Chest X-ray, PA view. Patient: 31 years old, sex M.
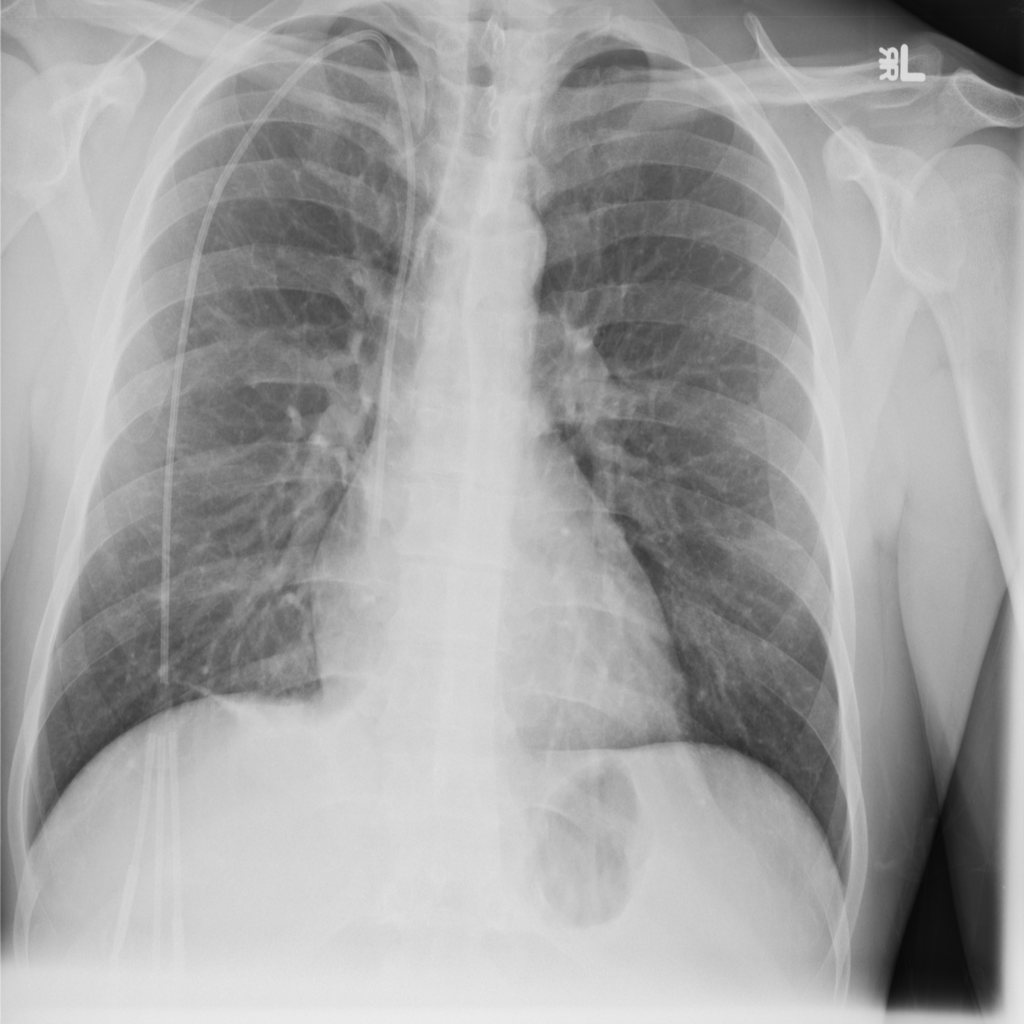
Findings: No Finding